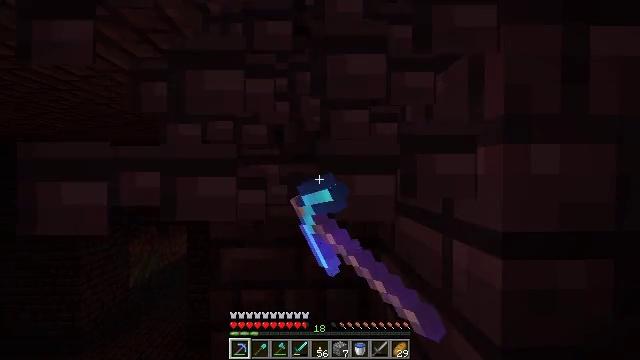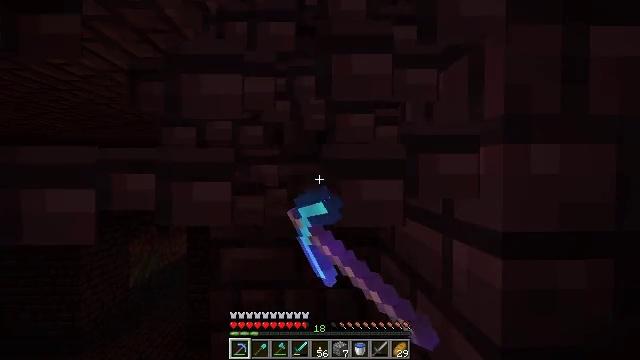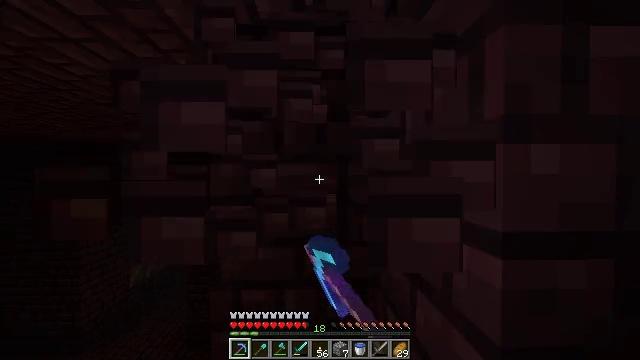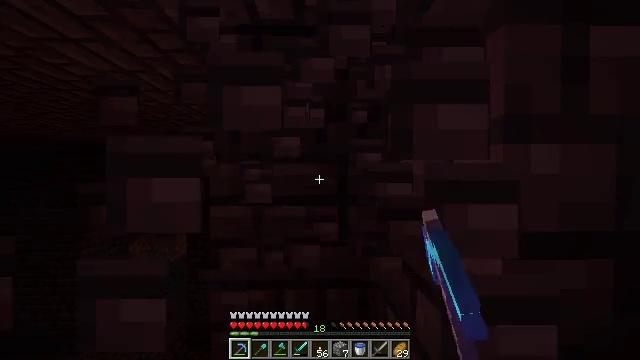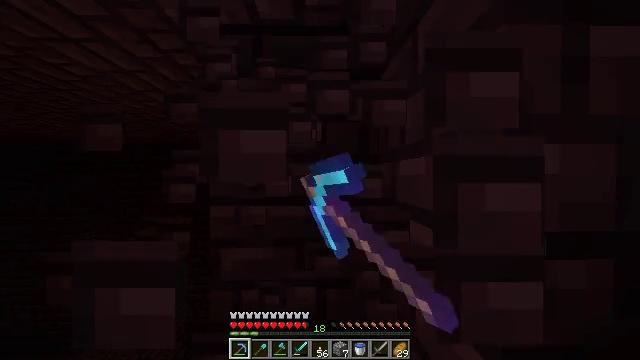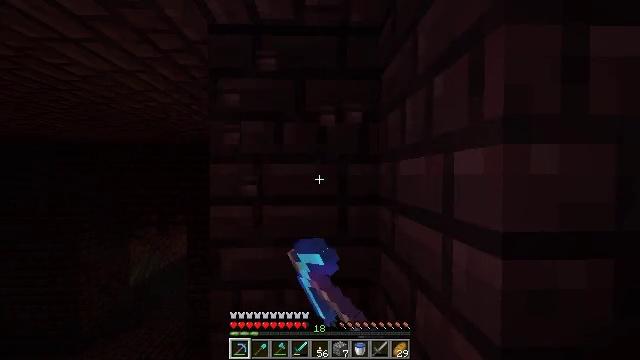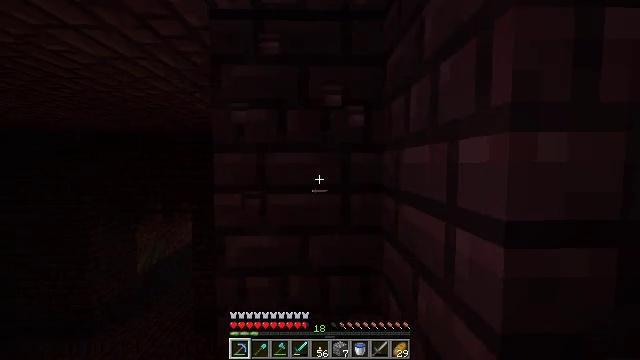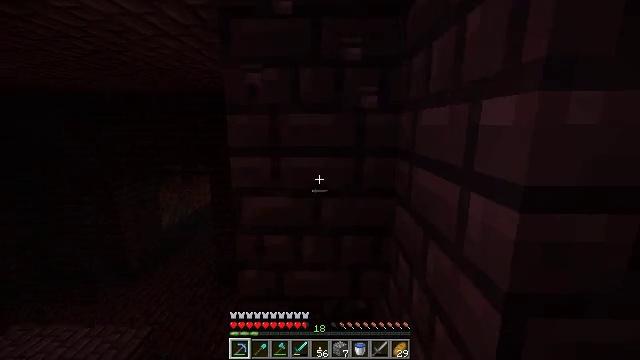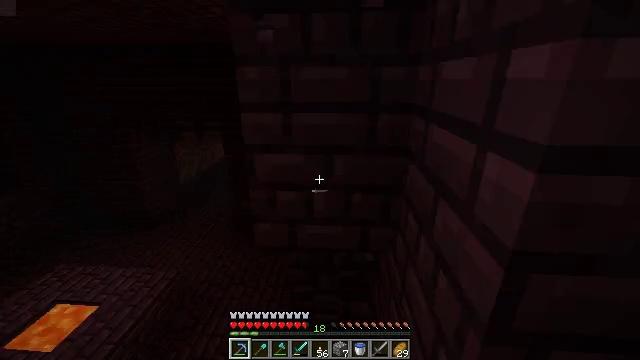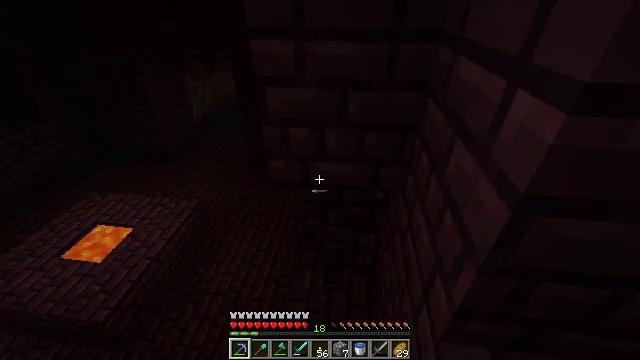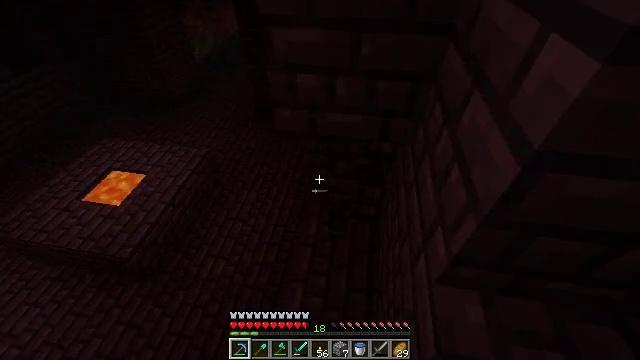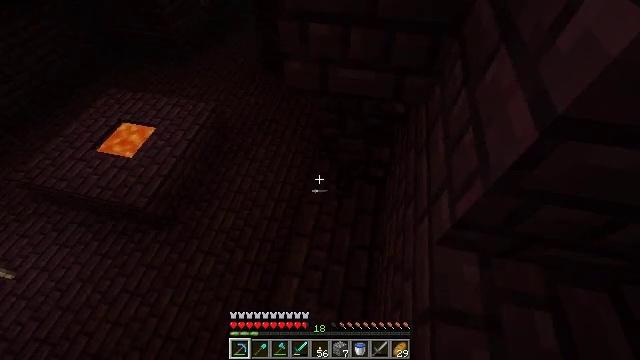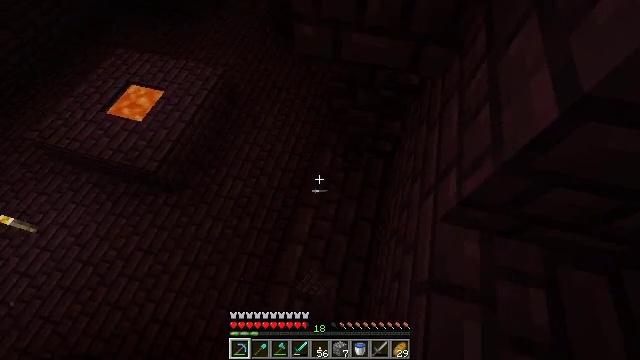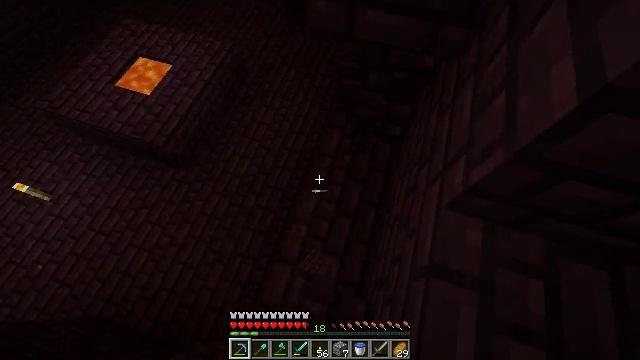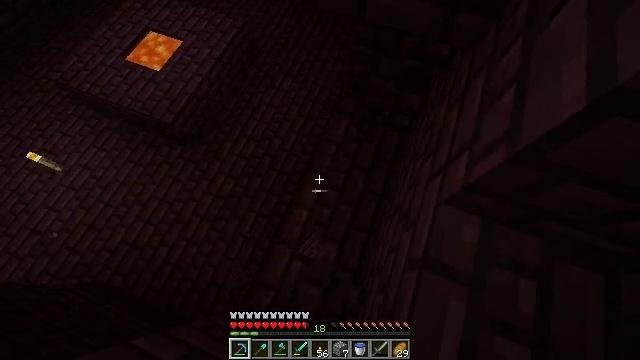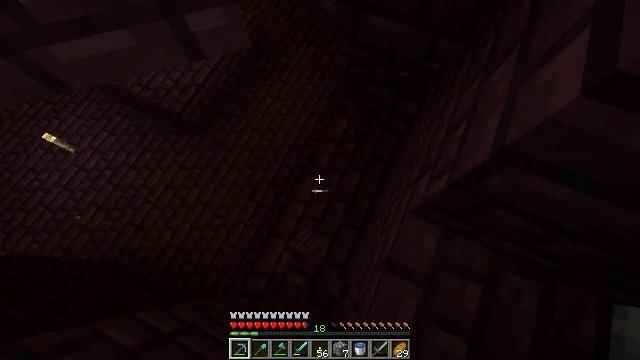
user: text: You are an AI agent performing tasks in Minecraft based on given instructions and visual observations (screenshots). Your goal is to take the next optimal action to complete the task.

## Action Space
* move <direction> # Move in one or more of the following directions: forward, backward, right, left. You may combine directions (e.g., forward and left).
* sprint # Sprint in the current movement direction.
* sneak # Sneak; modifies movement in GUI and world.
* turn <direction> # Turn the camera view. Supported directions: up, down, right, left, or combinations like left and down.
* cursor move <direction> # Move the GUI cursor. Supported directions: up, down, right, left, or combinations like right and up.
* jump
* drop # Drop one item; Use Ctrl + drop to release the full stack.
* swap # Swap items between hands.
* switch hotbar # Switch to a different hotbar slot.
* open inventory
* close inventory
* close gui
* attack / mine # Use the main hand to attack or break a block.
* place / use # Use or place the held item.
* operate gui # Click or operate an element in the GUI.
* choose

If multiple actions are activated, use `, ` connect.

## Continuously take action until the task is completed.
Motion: motion action
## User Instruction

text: Break the nether bricks in a fortress.
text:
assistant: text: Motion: attack / mine
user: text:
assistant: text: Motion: attack / mine
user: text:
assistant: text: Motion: attack / mine
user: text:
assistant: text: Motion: attack / mine
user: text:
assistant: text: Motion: attack / mine
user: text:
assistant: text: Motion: turn down
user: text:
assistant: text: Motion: turn left and down
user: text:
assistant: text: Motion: turn left and down
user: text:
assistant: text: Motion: turn left and down
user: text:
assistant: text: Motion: turn left and down
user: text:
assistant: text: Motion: turn left and down
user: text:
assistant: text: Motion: turn left and down
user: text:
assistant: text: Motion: turn left and down
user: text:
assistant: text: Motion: move right, turn left and down
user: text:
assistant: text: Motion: move right, turn left and down
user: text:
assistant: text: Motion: move right, turn left and down
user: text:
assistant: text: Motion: move right
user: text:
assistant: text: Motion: move right, turn left
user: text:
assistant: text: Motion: move right, turn left
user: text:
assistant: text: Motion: move right, turn left
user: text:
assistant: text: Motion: move right, turn left
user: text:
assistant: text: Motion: move right, turn left
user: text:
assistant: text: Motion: turn left
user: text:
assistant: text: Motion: turn left
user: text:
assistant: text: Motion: no_op
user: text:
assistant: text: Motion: no_op
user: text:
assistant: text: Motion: no_op
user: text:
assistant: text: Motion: no_op
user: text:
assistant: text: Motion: turn right and up
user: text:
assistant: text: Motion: turn right